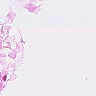
Metastatic tissue present: no